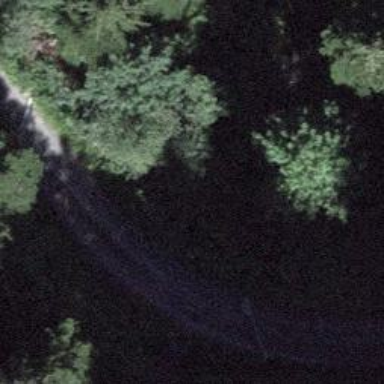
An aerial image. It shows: Culvert tunnel.